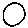
Label: circle